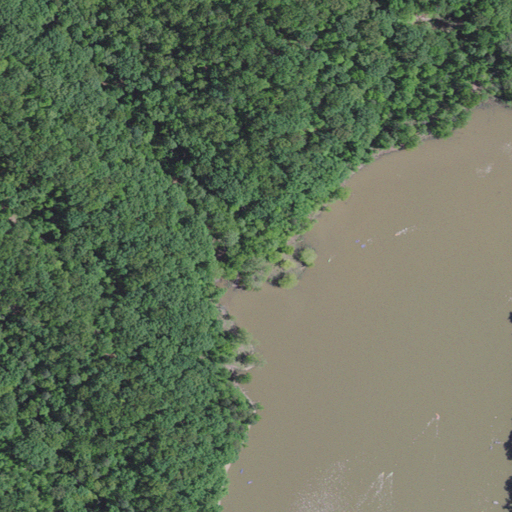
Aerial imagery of valley in Kentucky named Big Hollow containing deciduous forest, open water, pasture, grassland, and herbaceous wetlands